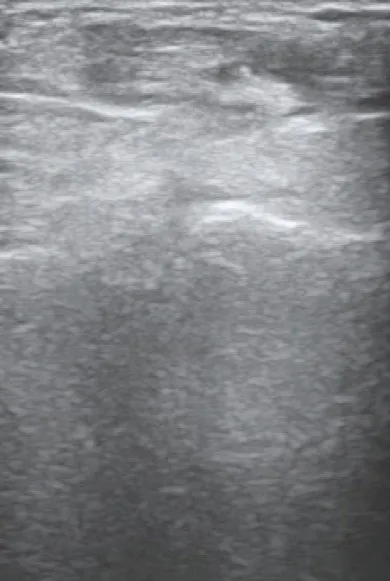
Ultrasonography wrist showing: tenosynovitis at the intersection of radial extensor tendons (ECRB, ECRL) with the abductor pollicis longus (APL) and extensor pollicis brevis (EPB).
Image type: radiology (ultrasound)